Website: crate-barrel
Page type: billing-address
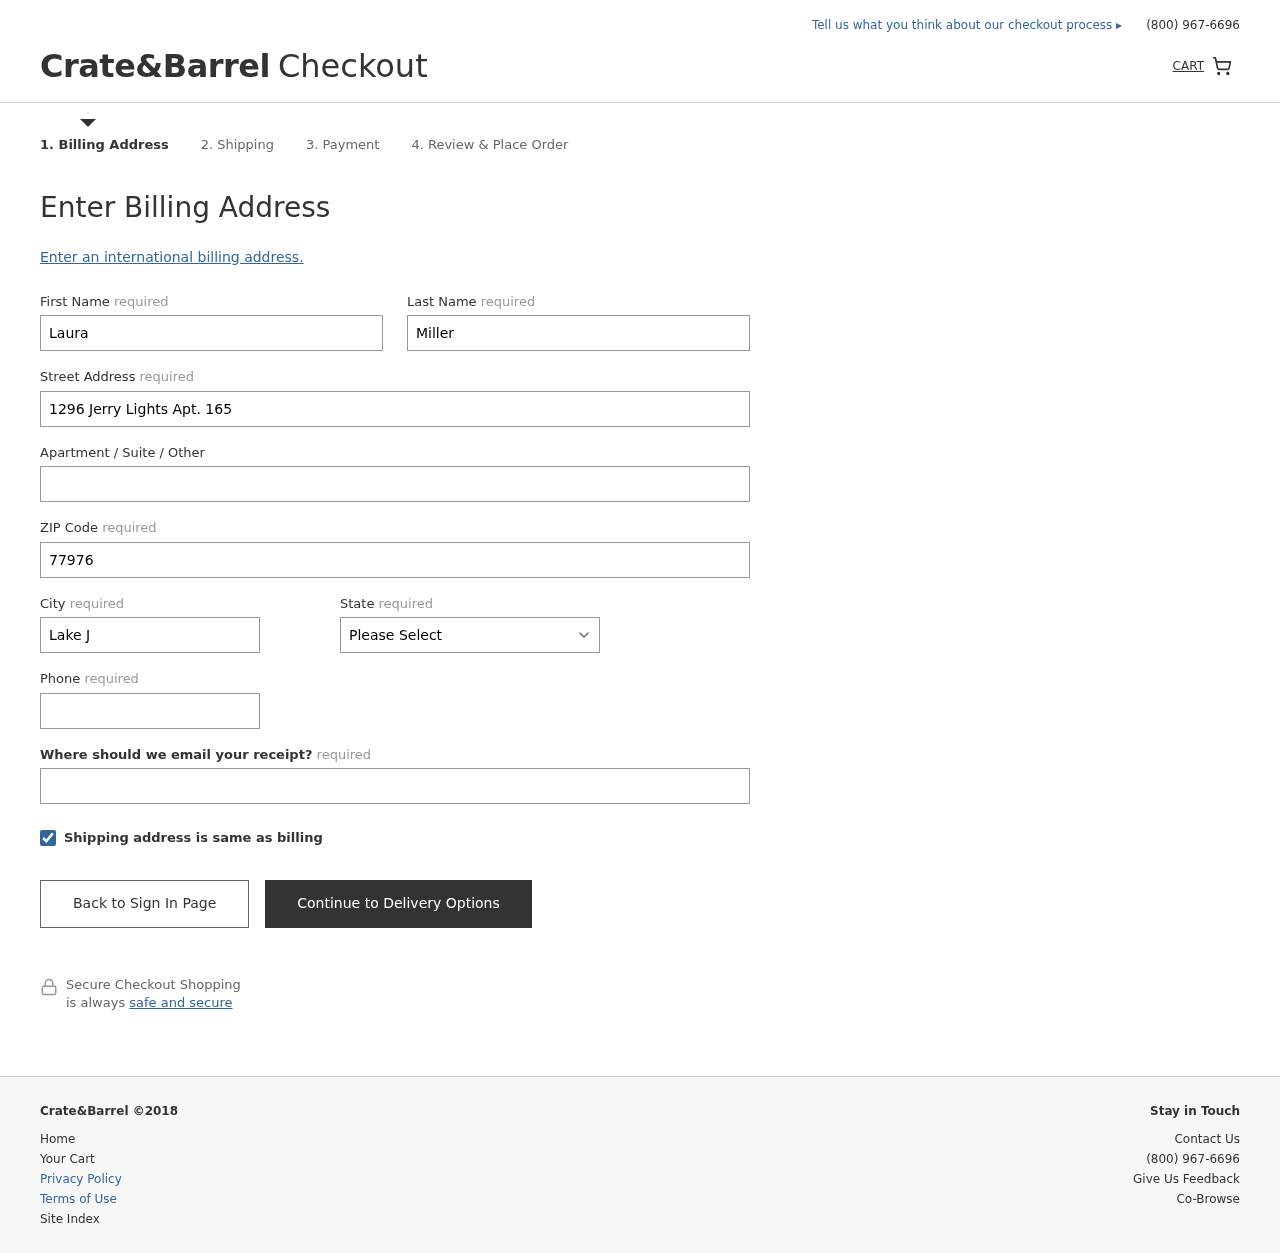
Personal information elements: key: PII_STATE
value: New Jersey
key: PII_FIRSTNAME
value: Laura
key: PII_LASTNAME
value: Miller
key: PII_STREET
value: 1296 Jerry Lights Apt. 165
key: PII_POSTCODE
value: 77976
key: PII_CITY
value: Lake Jessica
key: PII_PHONE
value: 7333456956
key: PII_EMAIL
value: laura.miller@yahoo.com